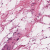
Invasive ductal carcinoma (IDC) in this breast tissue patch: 1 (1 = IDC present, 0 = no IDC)